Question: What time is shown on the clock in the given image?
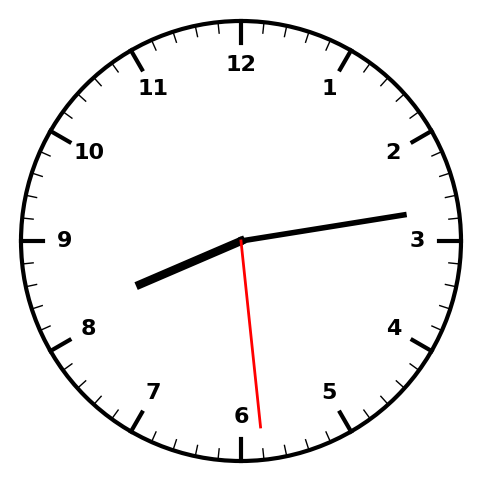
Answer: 08:13:29